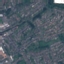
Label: Residential